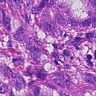
Metastatic tissue present: yes